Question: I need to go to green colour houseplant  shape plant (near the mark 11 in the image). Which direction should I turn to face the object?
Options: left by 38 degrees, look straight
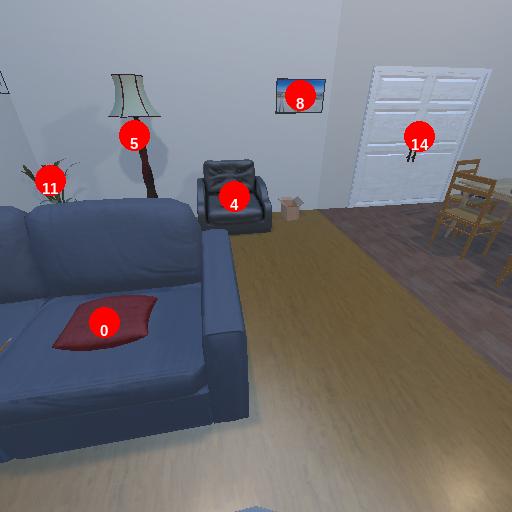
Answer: left by 38 degrees